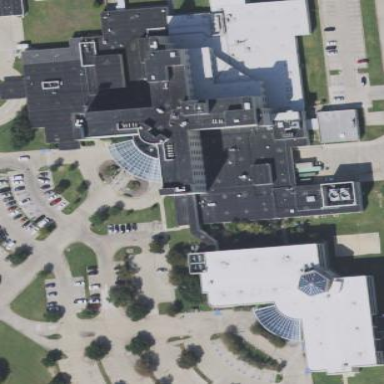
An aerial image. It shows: Hospital building.